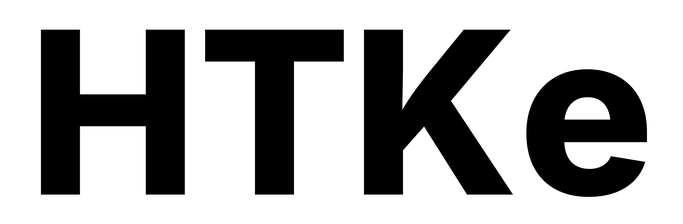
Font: Inter_ExtraBold